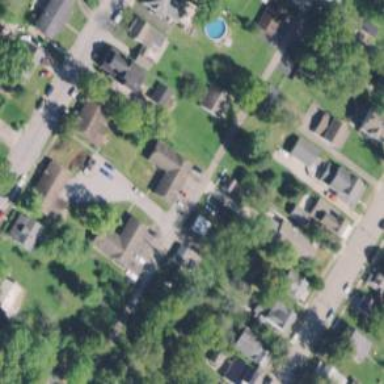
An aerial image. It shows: Alley classified as service road.